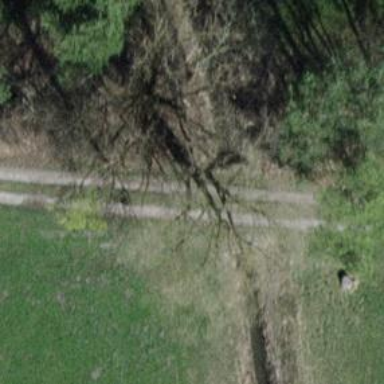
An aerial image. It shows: Compacted track road with grade3 tracktype.